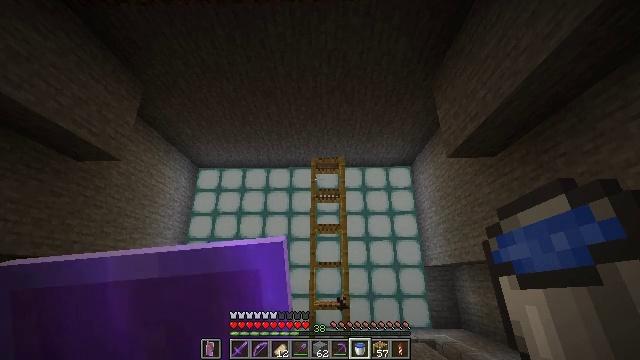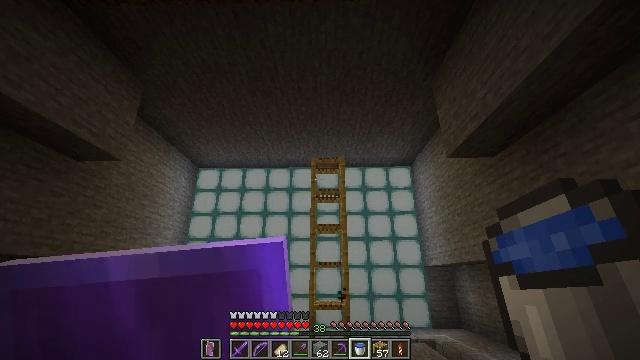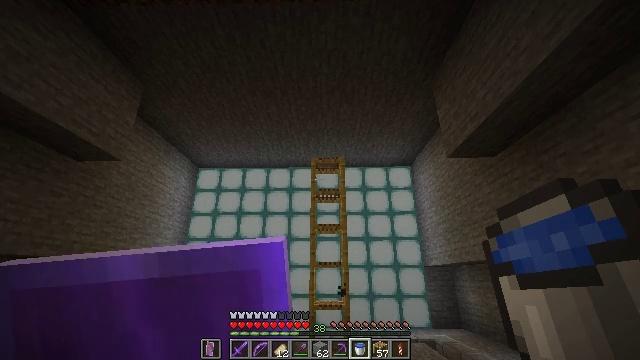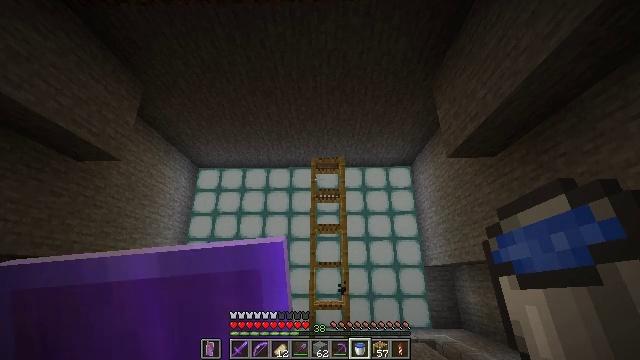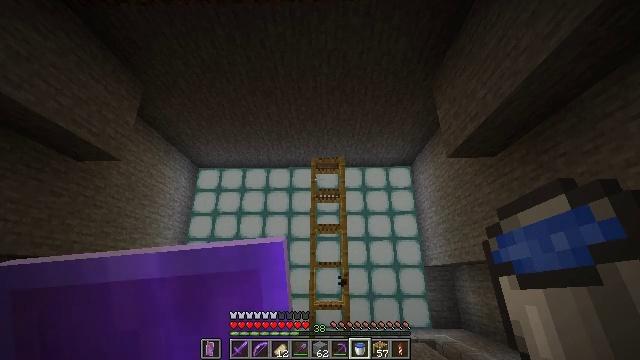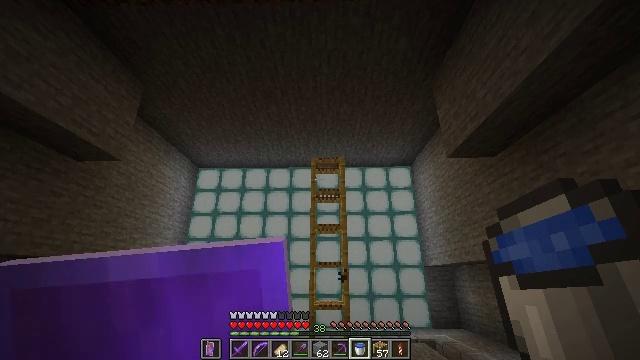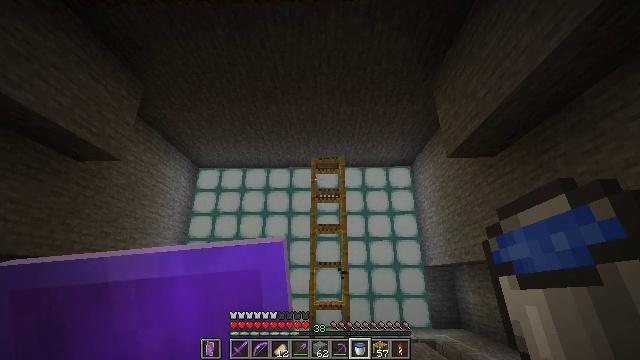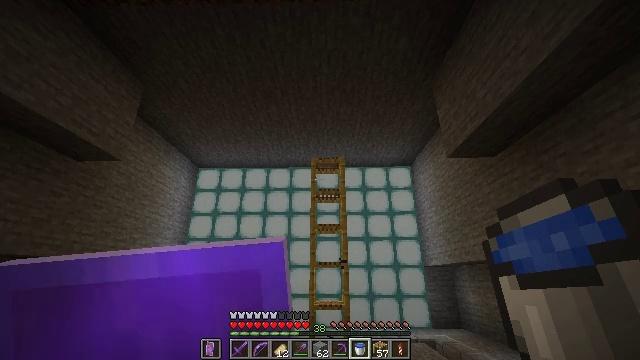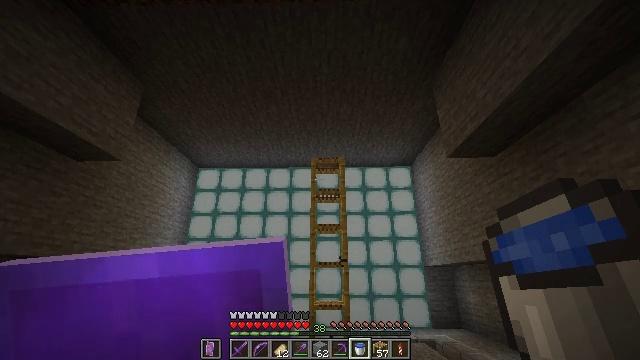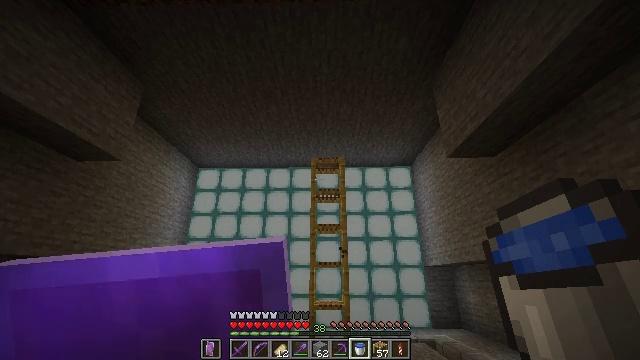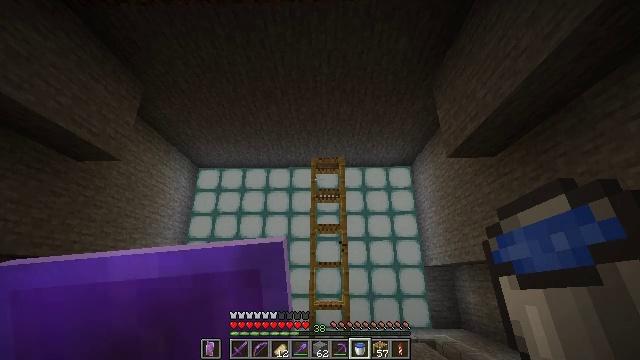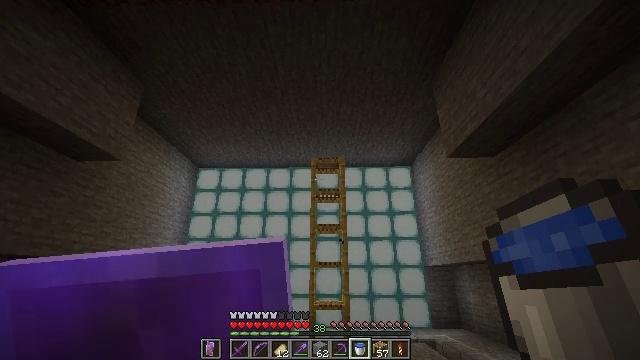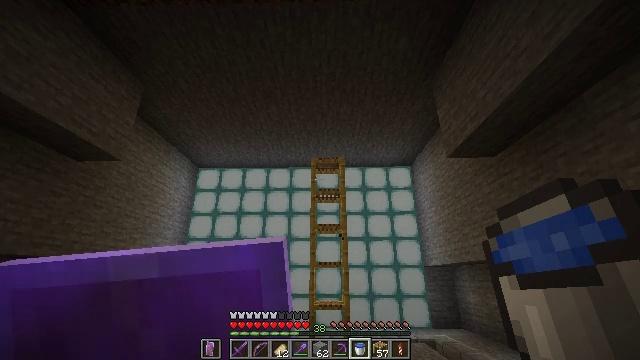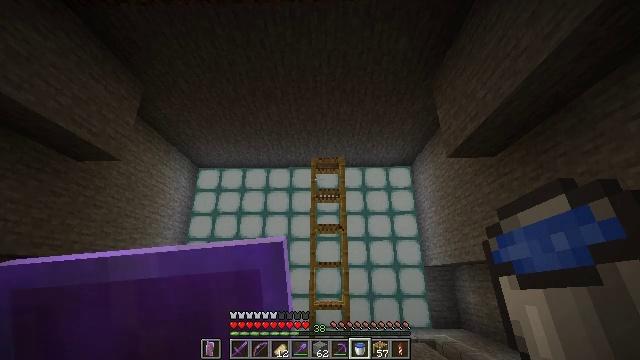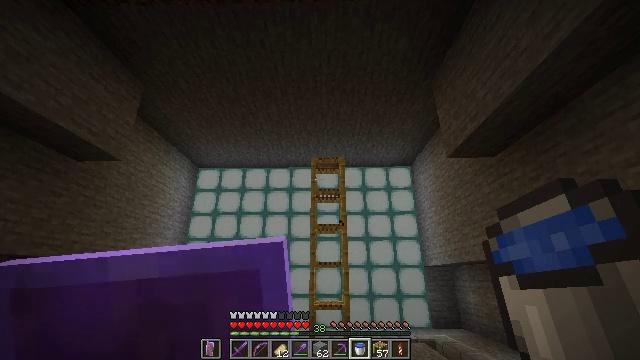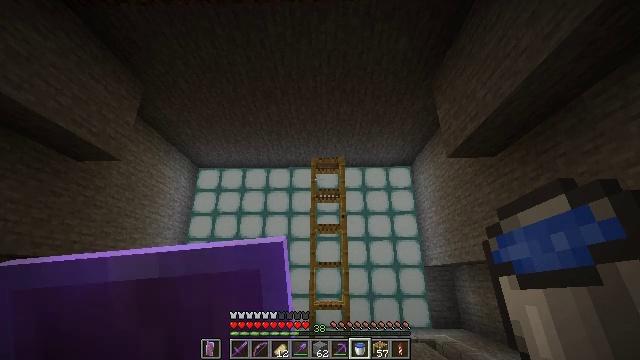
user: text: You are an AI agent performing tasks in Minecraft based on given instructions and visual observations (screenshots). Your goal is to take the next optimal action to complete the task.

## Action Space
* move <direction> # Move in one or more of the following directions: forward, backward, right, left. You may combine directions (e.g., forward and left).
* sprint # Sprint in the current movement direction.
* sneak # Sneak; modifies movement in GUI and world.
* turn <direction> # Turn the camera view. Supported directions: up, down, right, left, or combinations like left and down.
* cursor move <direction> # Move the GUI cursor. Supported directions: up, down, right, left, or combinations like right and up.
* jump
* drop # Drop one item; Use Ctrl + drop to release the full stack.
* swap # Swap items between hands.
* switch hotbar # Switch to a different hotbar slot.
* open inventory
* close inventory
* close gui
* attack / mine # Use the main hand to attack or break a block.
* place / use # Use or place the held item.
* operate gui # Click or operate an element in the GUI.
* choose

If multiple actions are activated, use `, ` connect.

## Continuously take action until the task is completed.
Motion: motion action
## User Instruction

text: Attack the stone stairs to collect them.
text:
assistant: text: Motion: no_op
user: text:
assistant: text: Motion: no_op
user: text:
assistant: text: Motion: no_op
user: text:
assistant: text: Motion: no_op
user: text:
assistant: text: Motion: no_op
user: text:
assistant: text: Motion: no_op
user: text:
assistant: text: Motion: no_op
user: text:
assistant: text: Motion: no_op
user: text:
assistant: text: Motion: no_op
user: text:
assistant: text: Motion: no_op
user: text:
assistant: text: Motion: no_op
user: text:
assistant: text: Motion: no_op
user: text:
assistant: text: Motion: no_op
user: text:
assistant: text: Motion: no_op
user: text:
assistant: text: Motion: no_op
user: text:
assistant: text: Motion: no_op
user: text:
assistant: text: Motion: no_op
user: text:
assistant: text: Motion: no_op
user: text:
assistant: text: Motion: no_op
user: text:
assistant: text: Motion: no_op
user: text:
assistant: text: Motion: no_op
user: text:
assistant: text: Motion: no_op
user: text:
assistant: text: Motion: no_op
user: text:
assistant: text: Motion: no_op
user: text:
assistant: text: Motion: no_op
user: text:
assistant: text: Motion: no_op
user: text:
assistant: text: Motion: no_op
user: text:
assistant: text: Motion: no_op
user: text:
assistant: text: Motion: no_op
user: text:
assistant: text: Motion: no_op